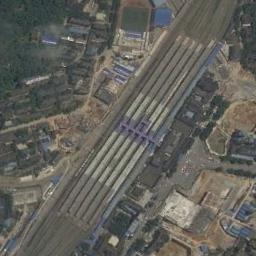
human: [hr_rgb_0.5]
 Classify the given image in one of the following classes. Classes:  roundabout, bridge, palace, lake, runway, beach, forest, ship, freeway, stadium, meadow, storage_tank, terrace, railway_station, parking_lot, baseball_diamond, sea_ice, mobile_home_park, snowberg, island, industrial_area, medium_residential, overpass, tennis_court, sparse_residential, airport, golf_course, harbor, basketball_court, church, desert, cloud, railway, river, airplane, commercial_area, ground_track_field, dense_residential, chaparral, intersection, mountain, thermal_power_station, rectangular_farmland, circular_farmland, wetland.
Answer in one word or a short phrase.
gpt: railway_station